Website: macys
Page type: customer-info-address
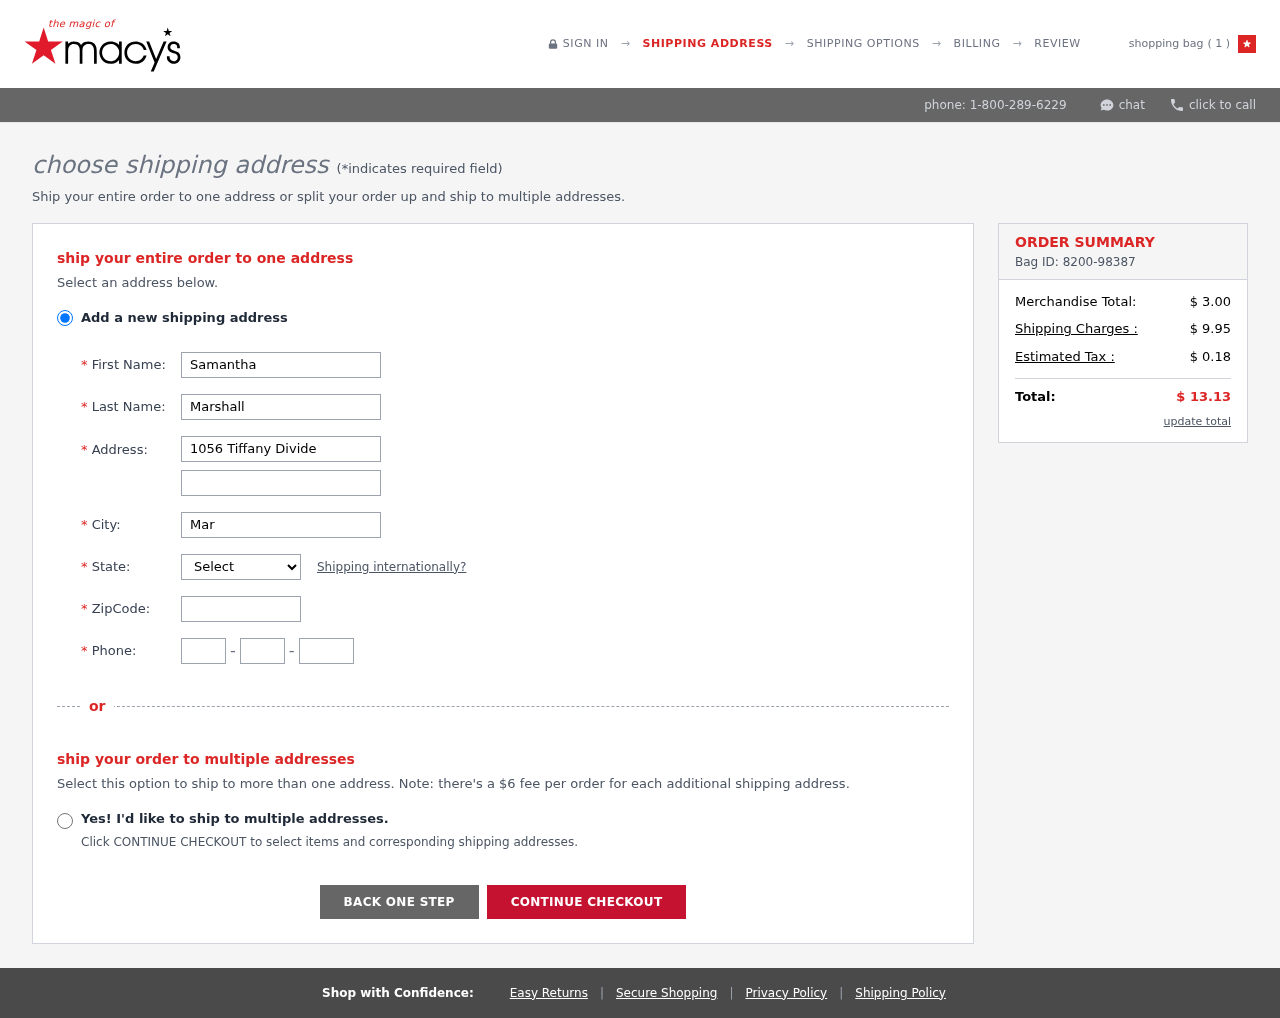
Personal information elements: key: PII_CITY
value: Maryburgh
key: PII_FIRSTNAME
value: Samantha
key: PII_LASTNAME
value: Marshall
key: PII_PHONE_AREA
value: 407
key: PII_PHONE_PREFIX
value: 925
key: PII_PHONE_SUFFIX
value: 5051
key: PII_POSTCODE
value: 07807
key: PII_STATE_ABBR
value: VA
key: PII_STREET
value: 1056 Tiffany Divide
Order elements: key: ORDER_NUM_ITEMS
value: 1
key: ORDER_ID
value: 8200-98387
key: ORDER_SUBTOTAL
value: $ 3.00
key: ORDER_SHIPPING_COST
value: $ 9.95
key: ORDER_TAX
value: $ 0.18
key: ORDER_TOTAL
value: $ 13.13